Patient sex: F
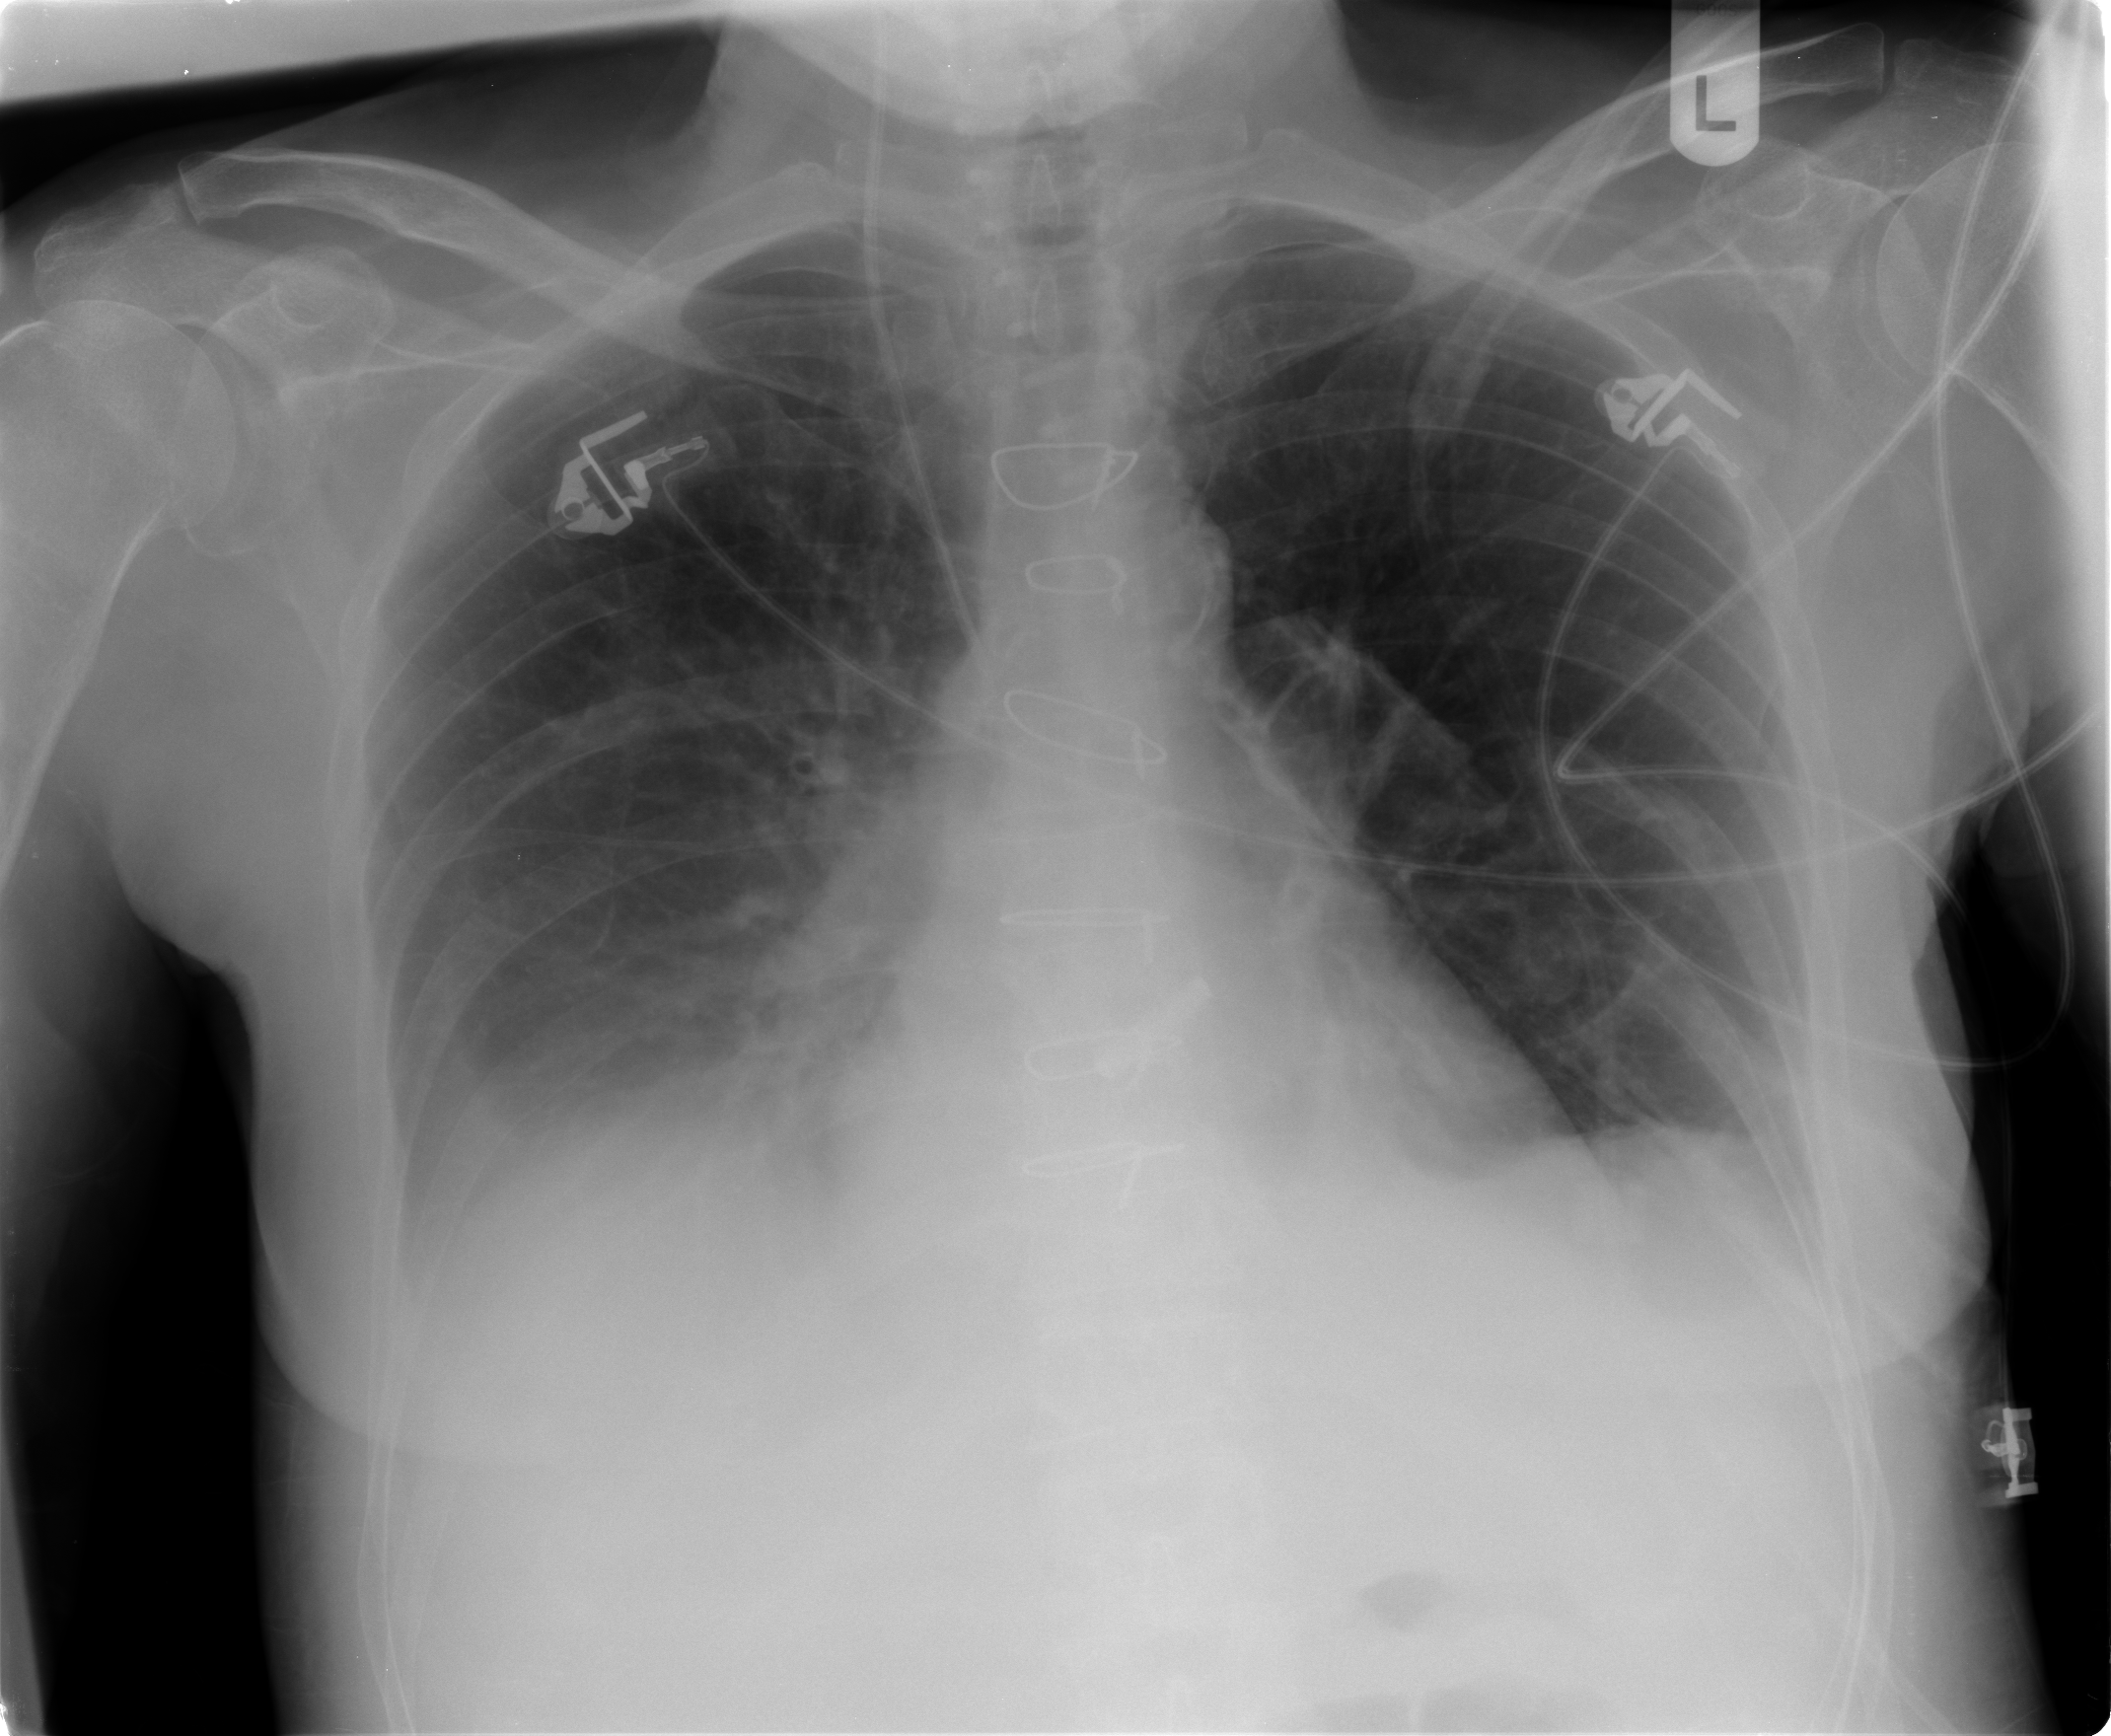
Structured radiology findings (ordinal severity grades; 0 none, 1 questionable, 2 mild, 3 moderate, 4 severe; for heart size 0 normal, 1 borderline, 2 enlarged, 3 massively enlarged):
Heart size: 0
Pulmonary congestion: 2
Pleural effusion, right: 2
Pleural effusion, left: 1
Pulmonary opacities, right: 0
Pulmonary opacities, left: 0
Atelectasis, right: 2
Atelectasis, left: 1